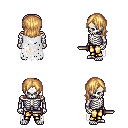
a pixel art fantasy rpg character, male body template, skeleton, white tattered cape, gold greaves, light blonde long bangs hairstyle, dagger, four views (front, back, left, right), 2x2 character sprite sheet, small pixel art, hard edges, no anti-aliasing